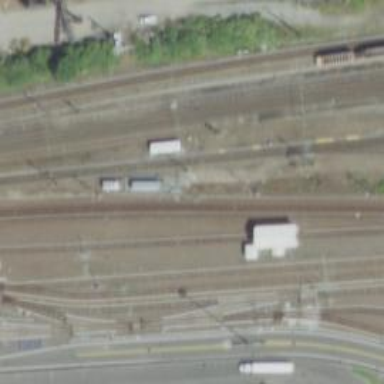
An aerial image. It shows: Railway crossover.